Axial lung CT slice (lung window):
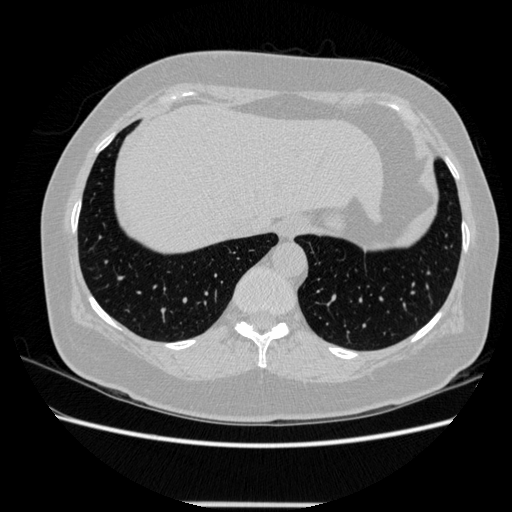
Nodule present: no